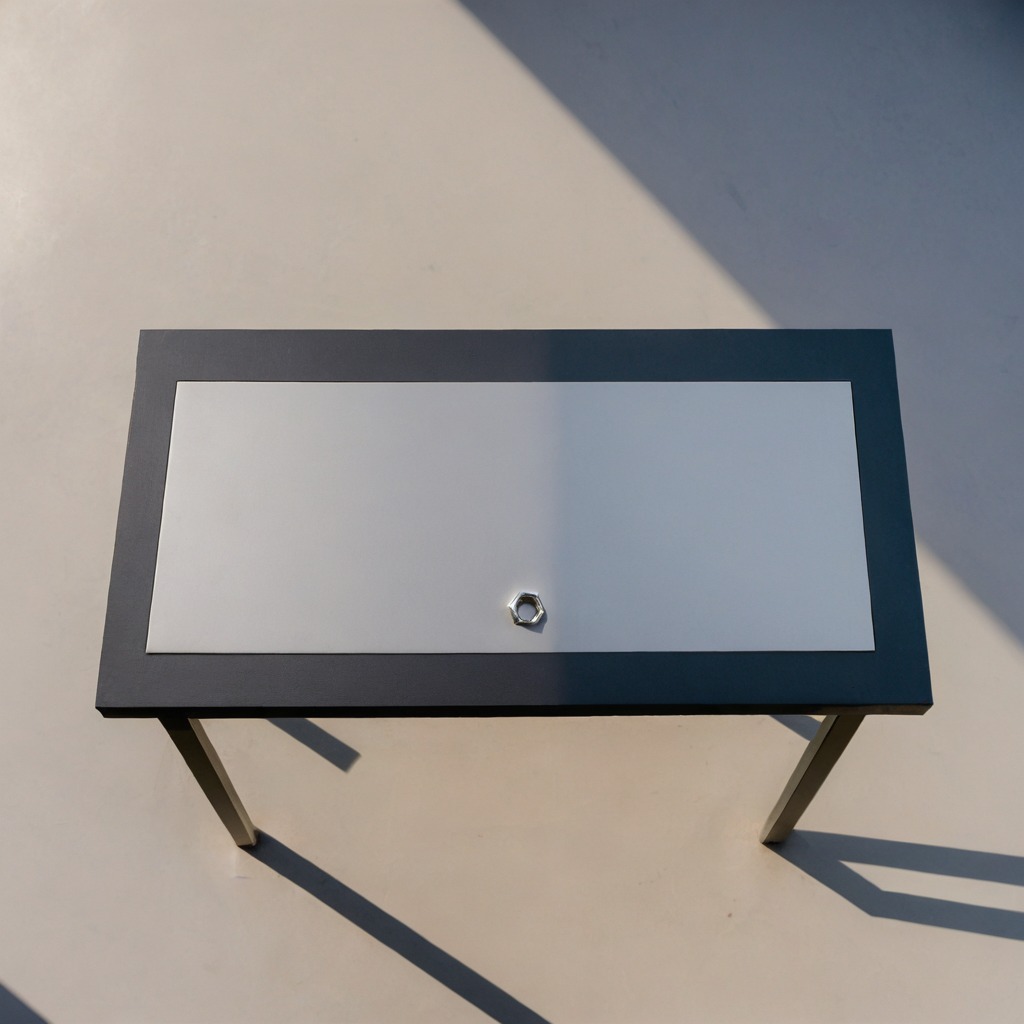
A metal nut is lying on the table in the afternoon light.